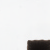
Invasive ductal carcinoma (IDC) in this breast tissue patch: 0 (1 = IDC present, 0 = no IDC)